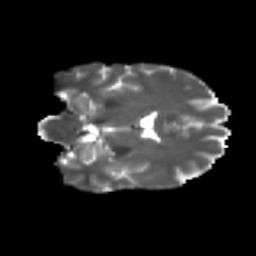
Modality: T2w
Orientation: coronal
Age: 51
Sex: female
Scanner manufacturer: ge
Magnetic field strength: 3 T
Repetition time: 7.8 s
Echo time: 0.0606 s